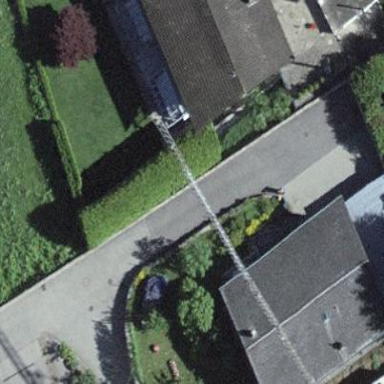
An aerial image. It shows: Simple and straightforward house.